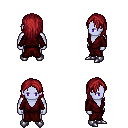
a pixel art fantasy rpg character, male body template, dark elf, purple skin, red robe, white pants, brunette long hairstyle, metal boots, four views (front, back, left, right), 2x2 character sprite sheet, small pixel art, hard edges, no anti-aliasing